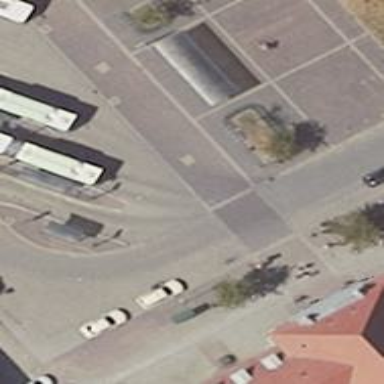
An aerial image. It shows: Uncontrolled zebra crossing on footway.